Chest X-ray:
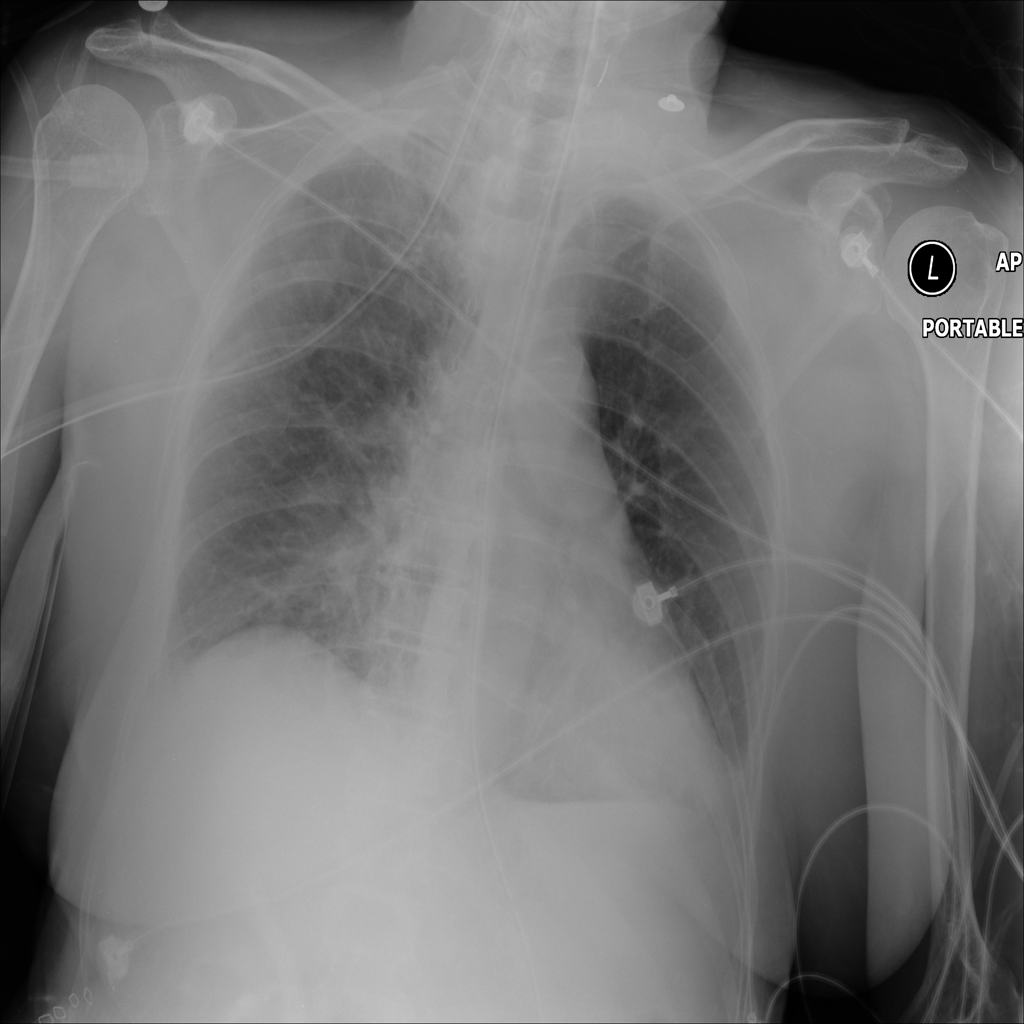
Findings: Consolidation, Effusion
No abnormal finding: no